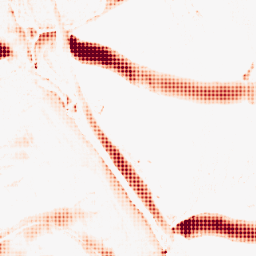
Category: morphological
Decomposition family: morphological_ellipse
Decomposition parameters: operation: opening
width: 30
height: 5
Upsampling method: sinc_blackman
Upsampling parameters: scale: 4
kernel_size: 4
Upsampling scale: 4